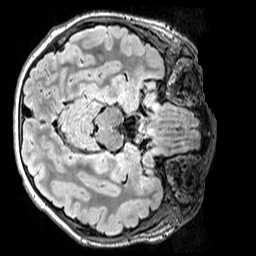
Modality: FLAIR
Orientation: axial
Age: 10
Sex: male
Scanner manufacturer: siemens
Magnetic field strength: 3 T
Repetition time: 5 s
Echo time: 0.388 s